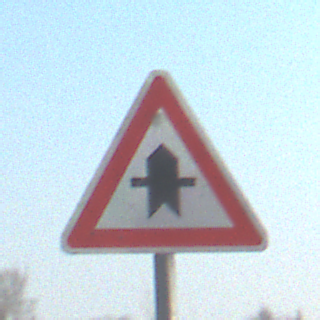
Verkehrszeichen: Vorfahrt
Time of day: MorningAfternoon
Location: Outdoor (Suburban)
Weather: PartlyCloudy
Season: NotSpecified
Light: Natural